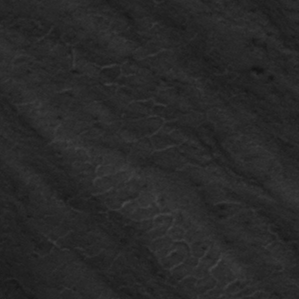
Label: frost